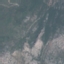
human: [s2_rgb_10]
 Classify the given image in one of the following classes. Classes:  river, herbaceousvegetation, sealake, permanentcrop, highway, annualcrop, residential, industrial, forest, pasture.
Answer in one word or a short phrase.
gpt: HerbaceousVegetation